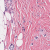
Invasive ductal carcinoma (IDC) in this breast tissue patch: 0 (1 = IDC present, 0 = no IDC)